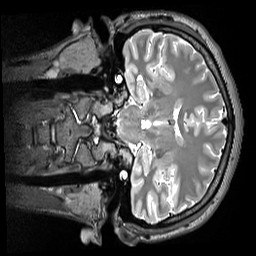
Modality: T2w
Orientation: coronal
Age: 27
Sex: male
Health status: healthy
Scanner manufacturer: siemens
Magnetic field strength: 3 T
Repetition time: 3.2 s
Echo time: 0.412 s